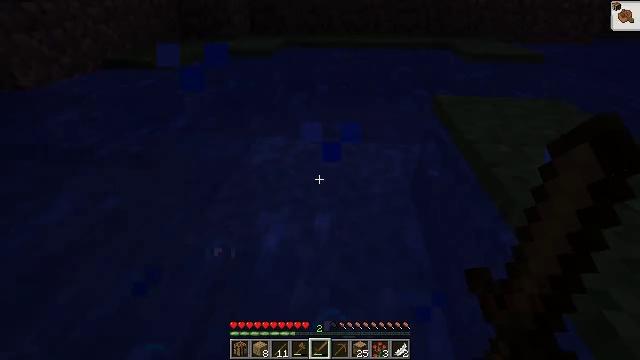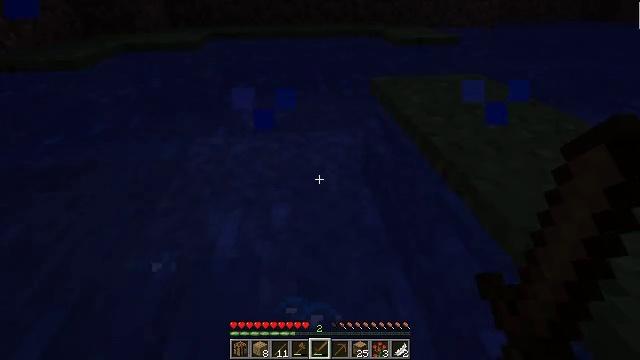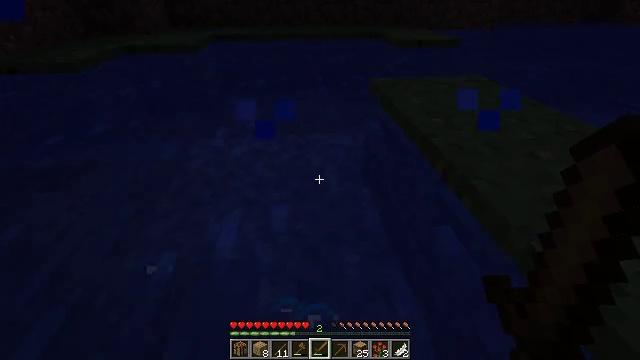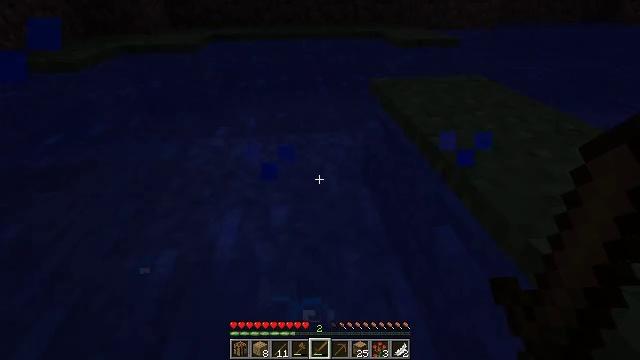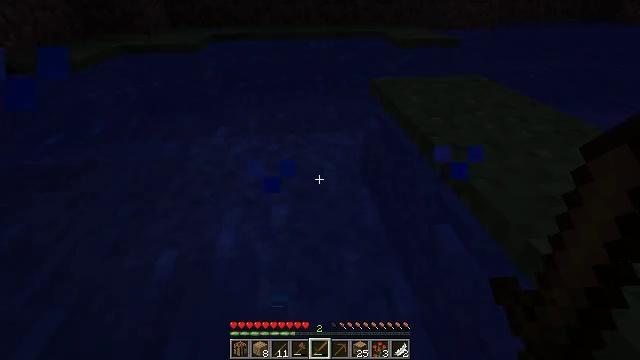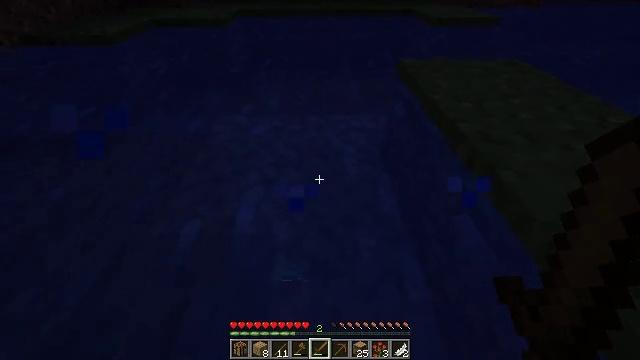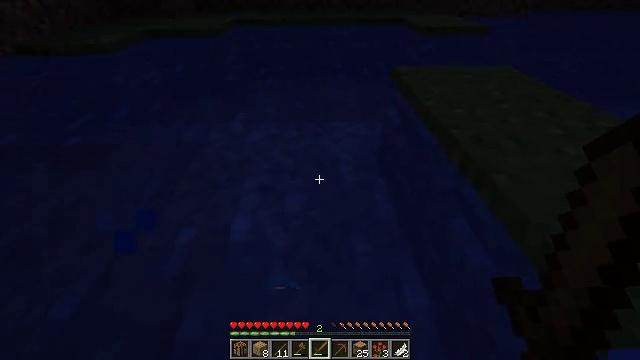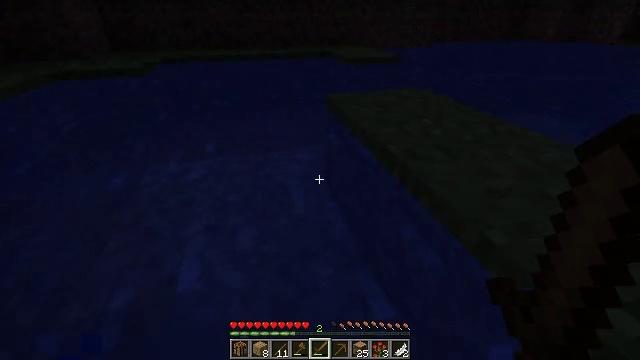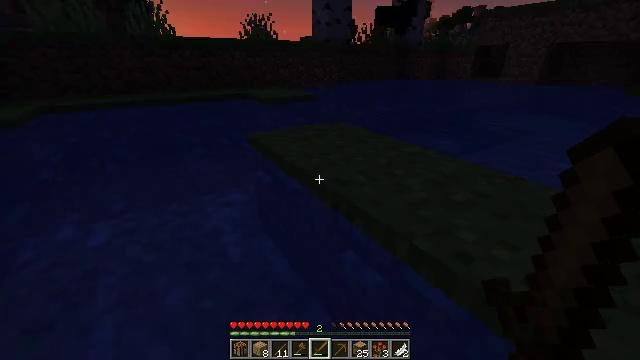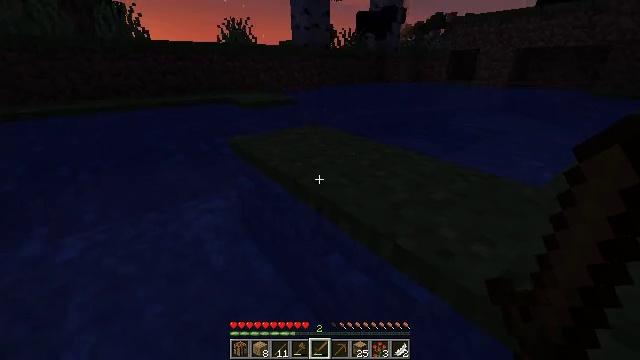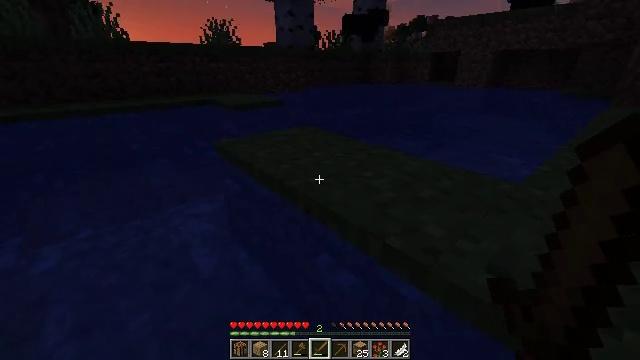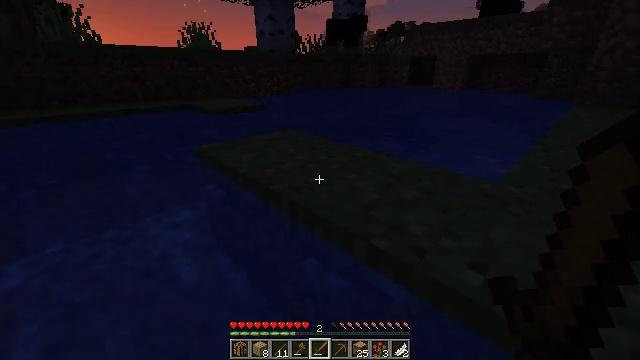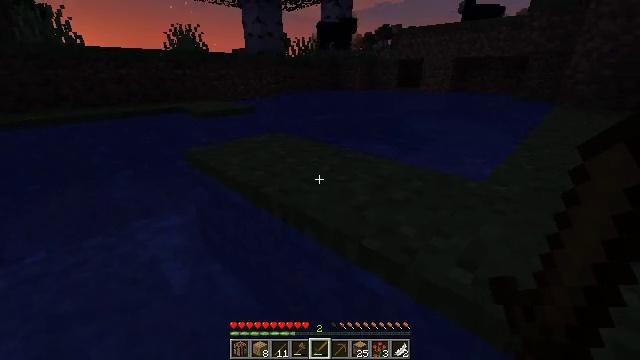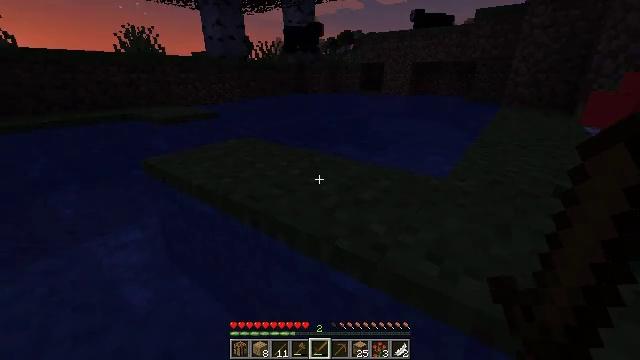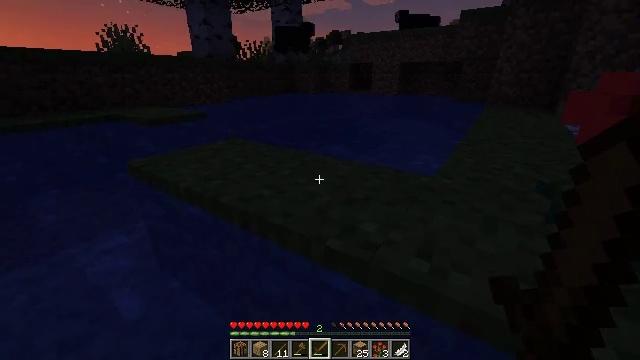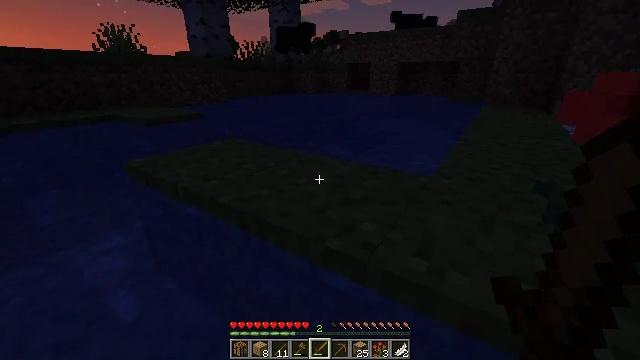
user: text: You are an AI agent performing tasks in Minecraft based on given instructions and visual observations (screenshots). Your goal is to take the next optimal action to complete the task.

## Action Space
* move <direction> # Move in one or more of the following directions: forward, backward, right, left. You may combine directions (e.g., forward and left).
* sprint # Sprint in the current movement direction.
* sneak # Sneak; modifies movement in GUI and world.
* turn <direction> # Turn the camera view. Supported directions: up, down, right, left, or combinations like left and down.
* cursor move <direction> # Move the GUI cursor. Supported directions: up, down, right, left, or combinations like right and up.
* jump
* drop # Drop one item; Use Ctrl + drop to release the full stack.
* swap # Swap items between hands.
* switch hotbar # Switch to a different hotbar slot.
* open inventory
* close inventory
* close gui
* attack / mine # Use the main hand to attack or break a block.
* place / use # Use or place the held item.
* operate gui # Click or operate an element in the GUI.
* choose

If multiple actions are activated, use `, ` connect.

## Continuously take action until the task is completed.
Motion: motion action
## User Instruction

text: Collect the grass block using a shovel.
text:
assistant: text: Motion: turn right
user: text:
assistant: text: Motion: no_op
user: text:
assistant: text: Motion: no_op
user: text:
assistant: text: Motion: no_op
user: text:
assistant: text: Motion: turn left and down
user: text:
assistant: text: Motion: turn right and up
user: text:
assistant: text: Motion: turn right and up
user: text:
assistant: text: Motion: turn right and up
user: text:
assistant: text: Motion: turn right
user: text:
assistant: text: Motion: turn right
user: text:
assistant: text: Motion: turn right
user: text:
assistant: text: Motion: turn right
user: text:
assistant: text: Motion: turn right
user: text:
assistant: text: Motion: turn right
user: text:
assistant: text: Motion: no_op
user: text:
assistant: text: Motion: no_op
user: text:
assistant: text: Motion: no_op
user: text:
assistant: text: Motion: move forward
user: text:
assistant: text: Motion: move forward
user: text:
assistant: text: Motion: move forward
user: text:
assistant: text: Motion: move forward
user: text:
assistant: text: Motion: move forward
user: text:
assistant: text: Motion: move forward
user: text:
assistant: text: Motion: move forward
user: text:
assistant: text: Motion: move forward
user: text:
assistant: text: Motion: move forward
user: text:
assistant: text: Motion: move forward
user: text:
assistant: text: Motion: move forward
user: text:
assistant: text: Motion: move forward, turn left
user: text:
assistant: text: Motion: move forward